Interaction volume radius: 10 \u00c5
Interaction volume height: 10 \u00c5
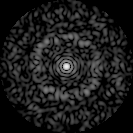
Disorder parameter: 0.8471